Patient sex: M
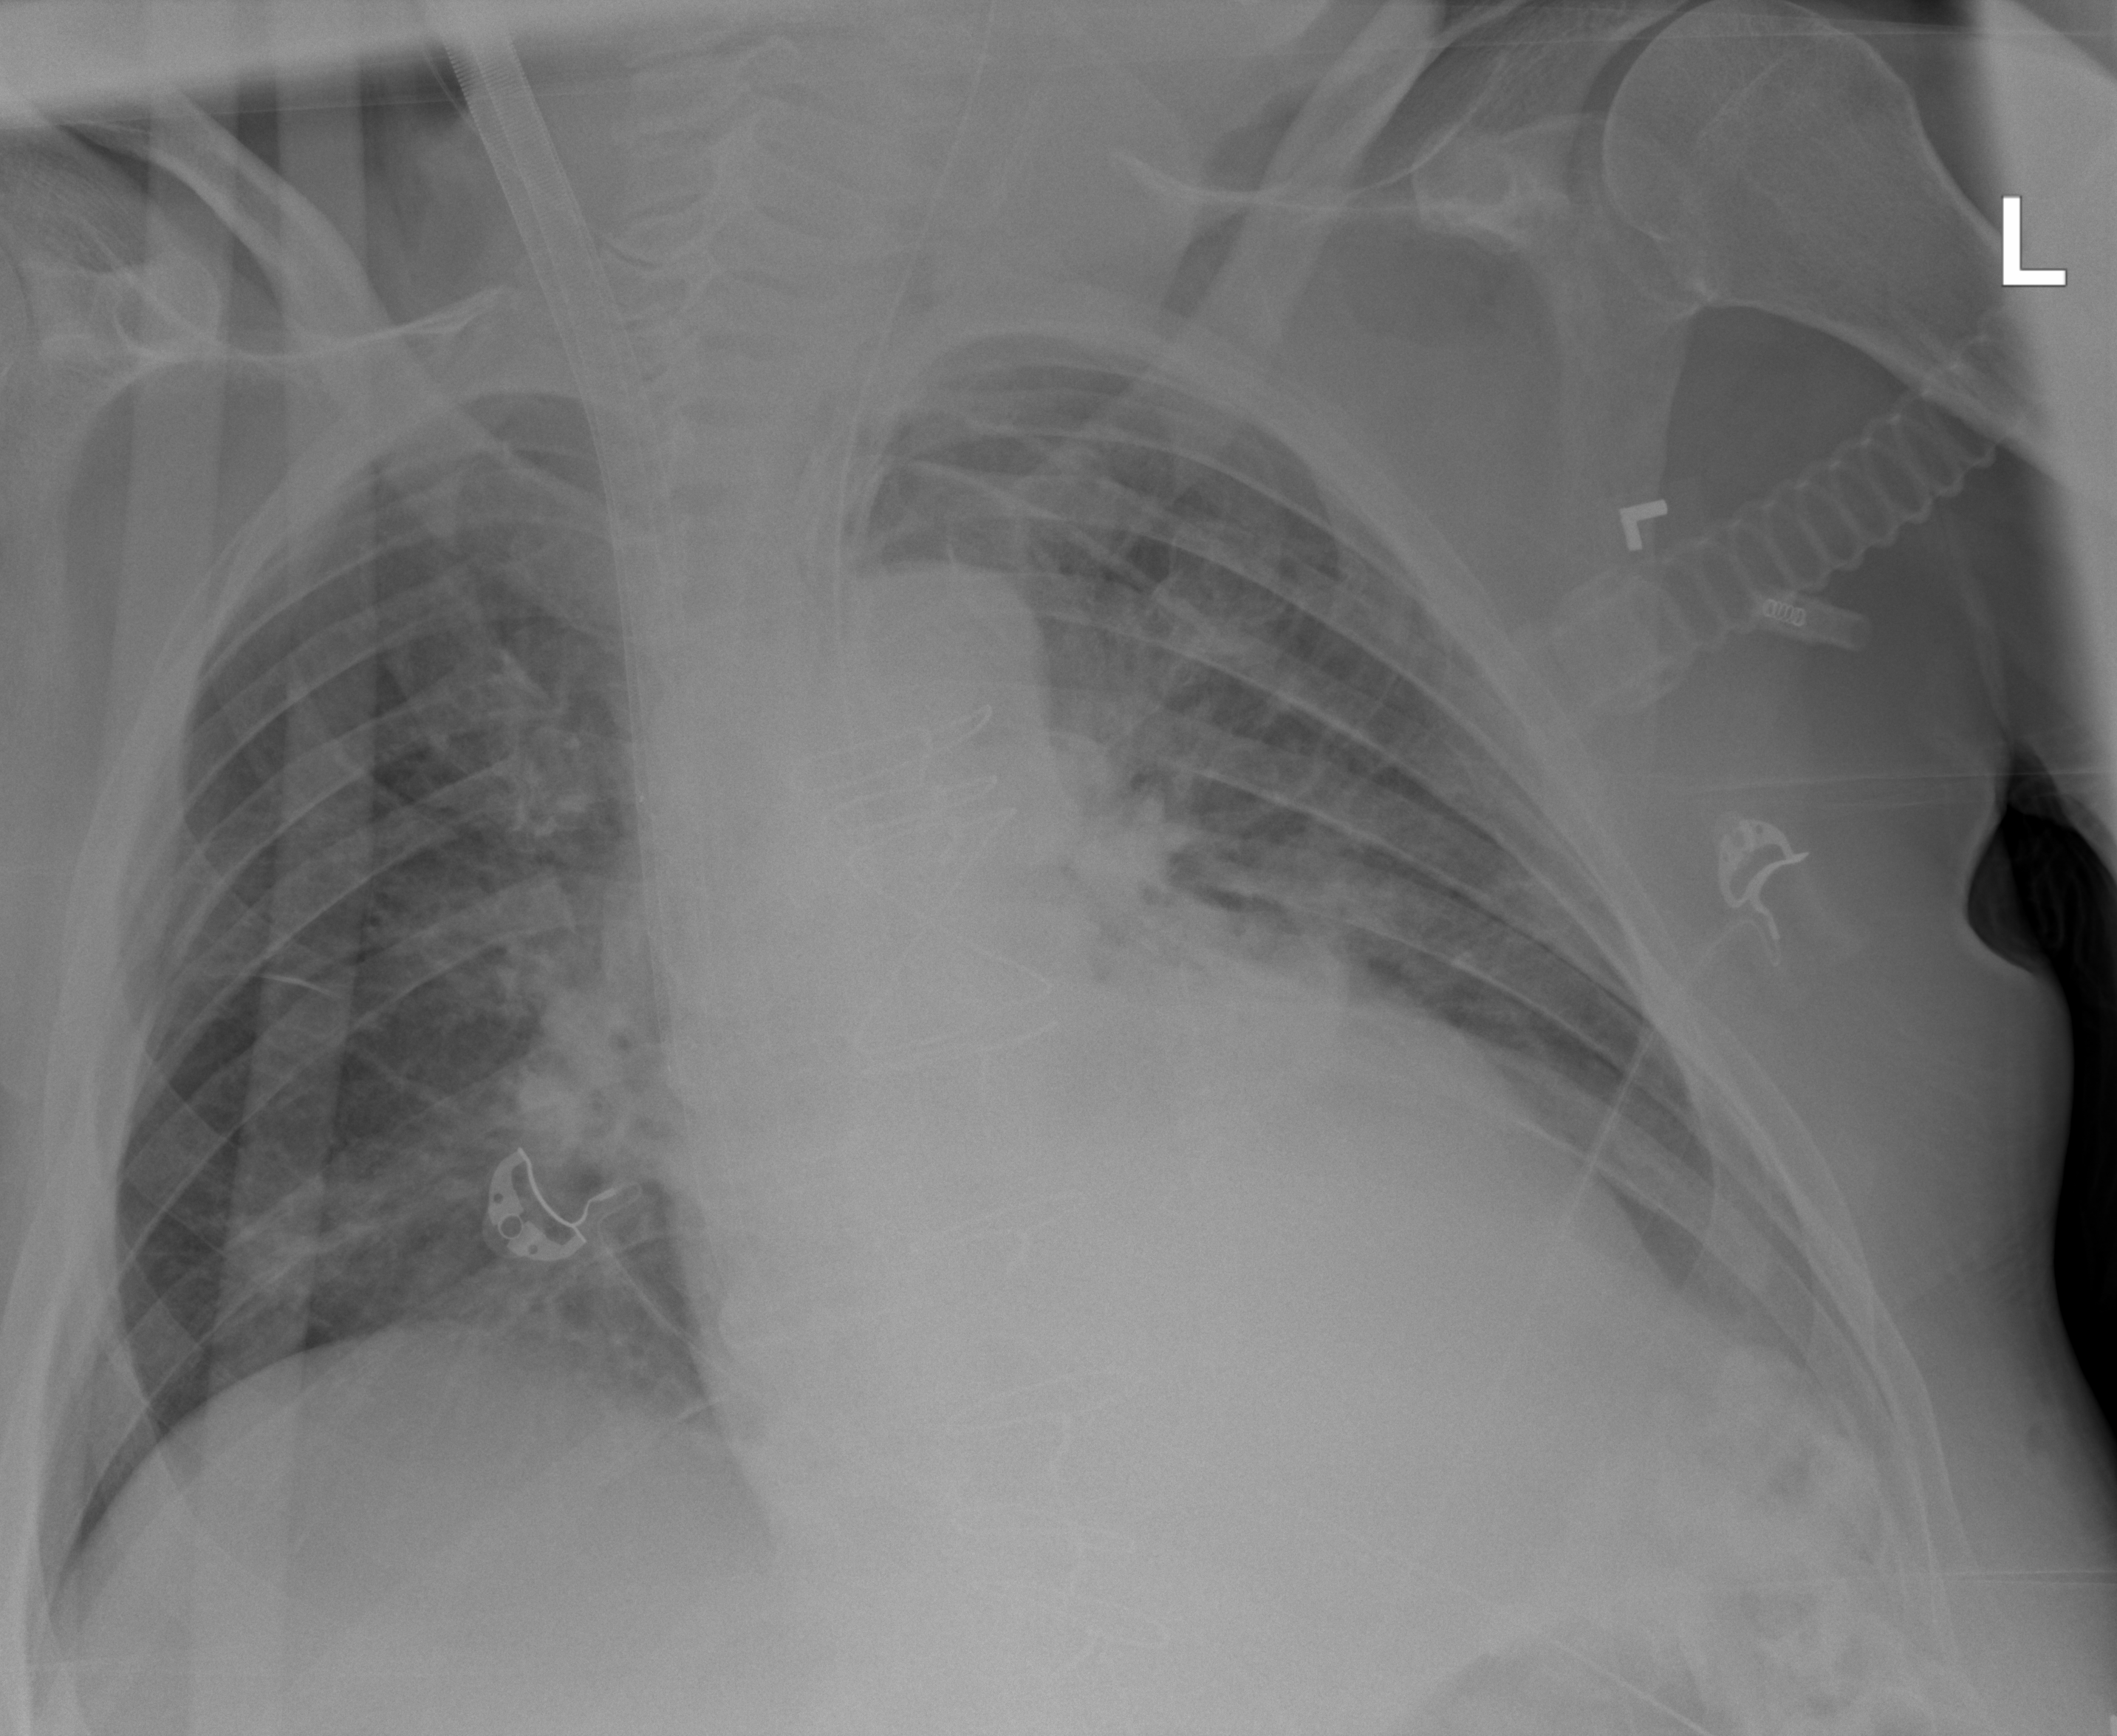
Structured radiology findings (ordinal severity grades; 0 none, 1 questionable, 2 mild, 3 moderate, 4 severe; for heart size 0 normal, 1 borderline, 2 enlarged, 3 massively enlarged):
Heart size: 2
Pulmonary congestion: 2
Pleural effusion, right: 0
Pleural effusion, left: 1
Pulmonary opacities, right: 2
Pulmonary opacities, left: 2
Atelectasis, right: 2
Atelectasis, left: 2